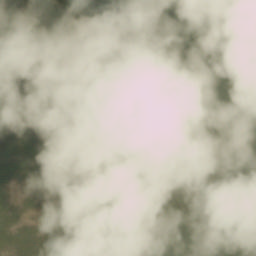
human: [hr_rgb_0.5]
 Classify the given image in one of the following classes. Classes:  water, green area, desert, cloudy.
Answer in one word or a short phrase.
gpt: cloudy